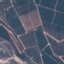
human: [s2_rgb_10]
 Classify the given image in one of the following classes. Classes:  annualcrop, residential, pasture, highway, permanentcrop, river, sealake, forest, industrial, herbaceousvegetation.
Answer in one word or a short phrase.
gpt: PermanentCrop